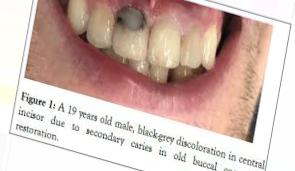
Condition: Tooth Discoloration